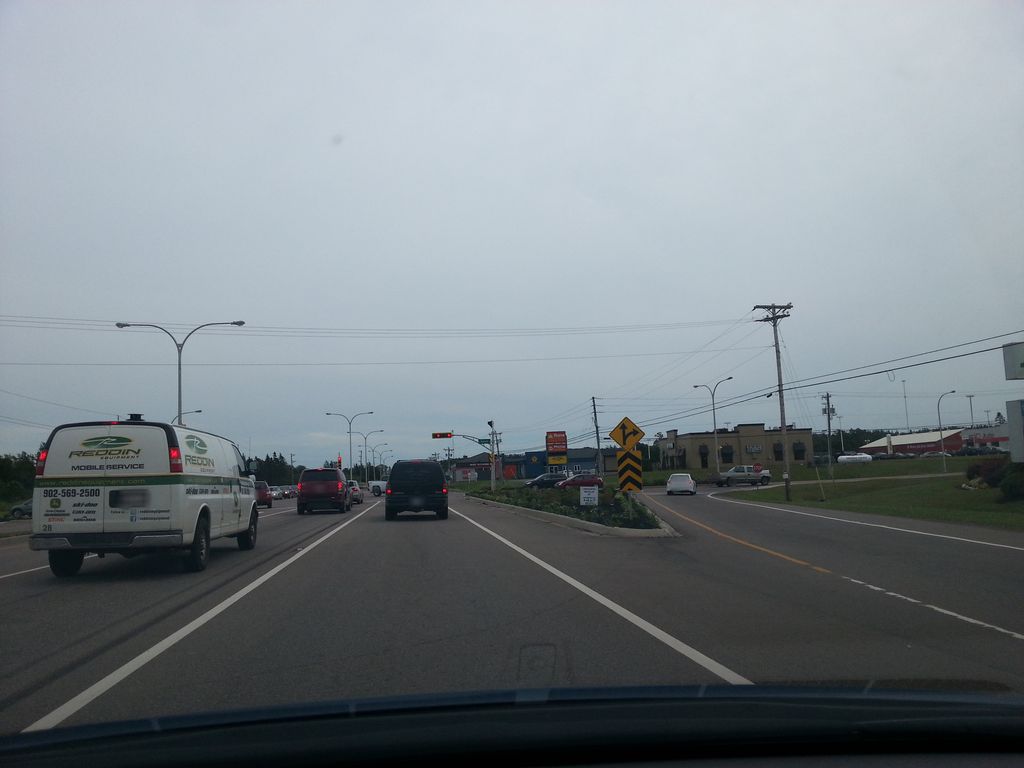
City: charlottetown